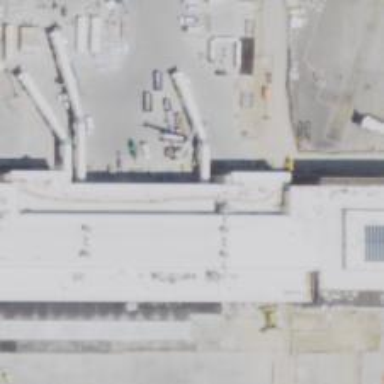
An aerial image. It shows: Airport gate.